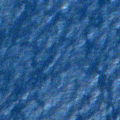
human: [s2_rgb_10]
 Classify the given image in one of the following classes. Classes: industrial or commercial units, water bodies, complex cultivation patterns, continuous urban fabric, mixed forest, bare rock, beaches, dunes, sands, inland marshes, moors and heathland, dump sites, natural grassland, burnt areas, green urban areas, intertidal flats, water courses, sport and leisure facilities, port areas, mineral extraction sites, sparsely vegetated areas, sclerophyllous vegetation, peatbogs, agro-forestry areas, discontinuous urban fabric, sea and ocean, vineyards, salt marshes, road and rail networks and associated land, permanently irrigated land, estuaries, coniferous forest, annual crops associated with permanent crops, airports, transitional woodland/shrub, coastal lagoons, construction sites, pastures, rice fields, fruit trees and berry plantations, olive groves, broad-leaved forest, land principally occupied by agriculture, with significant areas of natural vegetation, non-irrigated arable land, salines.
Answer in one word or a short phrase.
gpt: sea and ocean